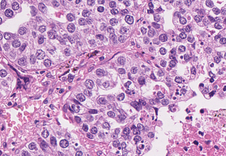
Tumor epithelial tissue: yes
Tumor-associated stroma tissue: yes
Normal tissue: no